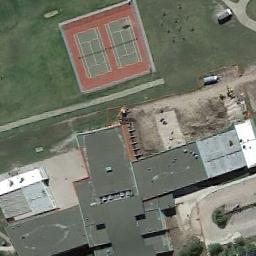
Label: tennis_court